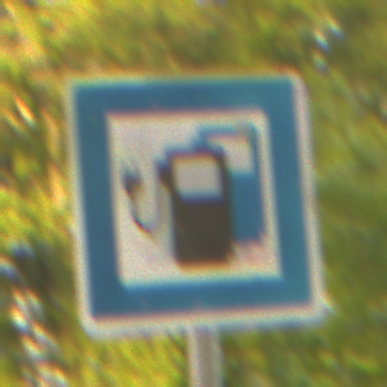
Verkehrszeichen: LadestationFuerElektrofahrzeuge
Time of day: SunriseSunset
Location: Outdoor (RoadRail)
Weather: Clear
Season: NotSpecified
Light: Natural